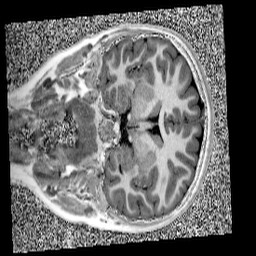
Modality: UNIT1
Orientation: coronal
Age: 9
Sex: female
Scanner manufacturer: siemens
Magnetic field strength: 3 T
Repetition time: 4 s
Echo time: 0.00303 s